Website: lowes
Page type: newsletter-management
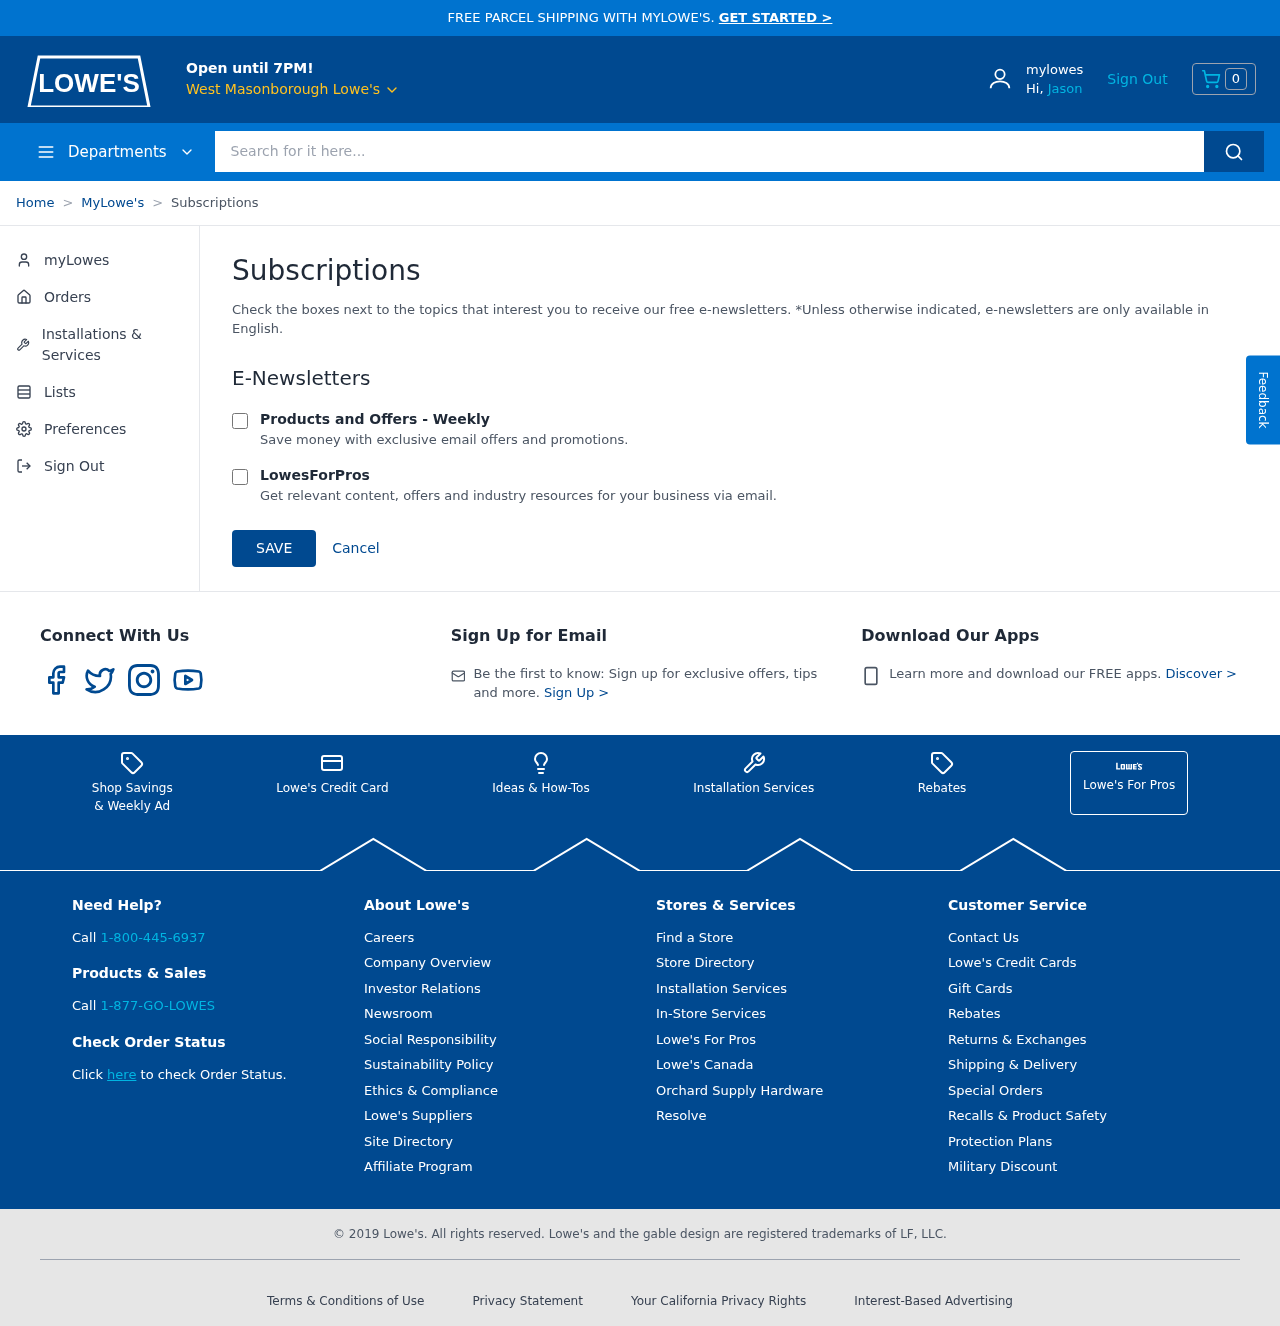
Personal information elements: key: PII_CITY
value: West Masonborough Lowe's
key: PII_FIRSTNAME
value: Jason
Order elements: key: ORDER_NUM_ITEMS
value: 0
Search elements: key: HEADER_SEARCH
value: Search for it here...